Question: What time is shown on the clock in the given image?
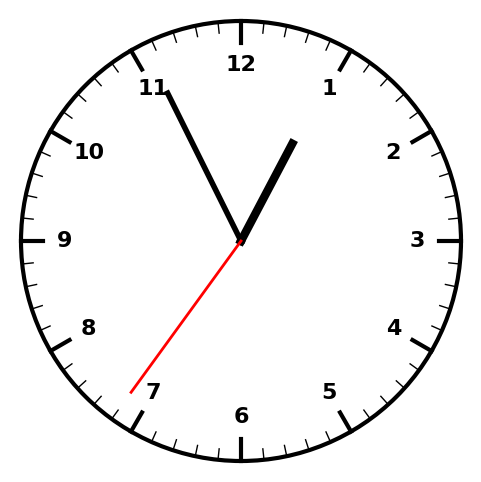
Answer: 12:55:36